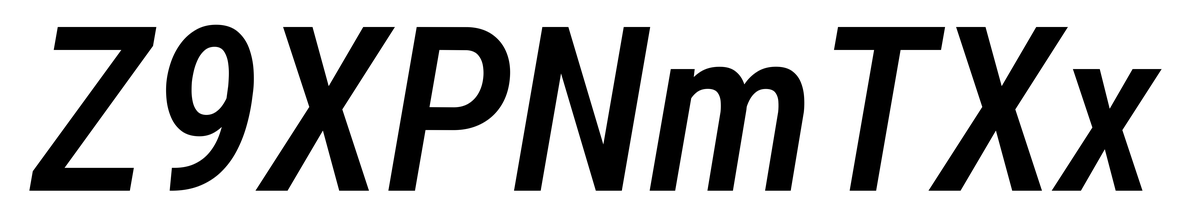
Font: Roboto-Italic_Condensed_Medium_Italic